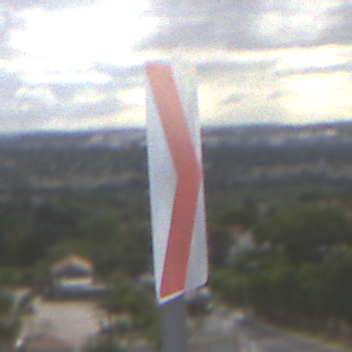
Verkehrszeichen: RichtungstafelnInKurvenKleinLinks
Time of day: MorningAfternoon
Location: Outdoor (Suburban)
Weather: PartlyCloudy
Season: NotSpecified
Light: Natural